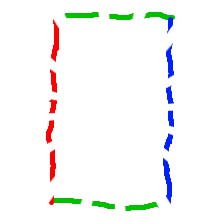
Shape: rectangle